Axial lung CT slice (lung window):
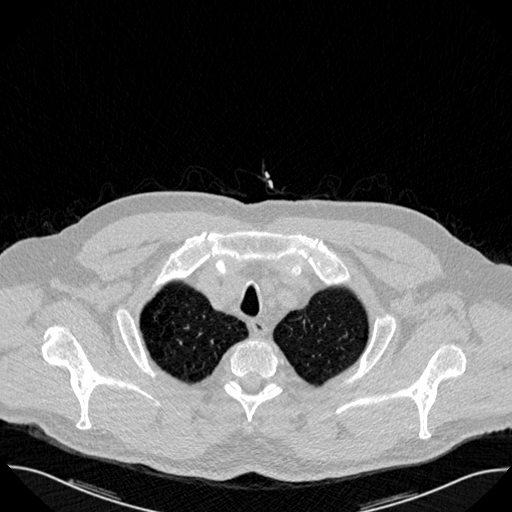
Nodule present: no